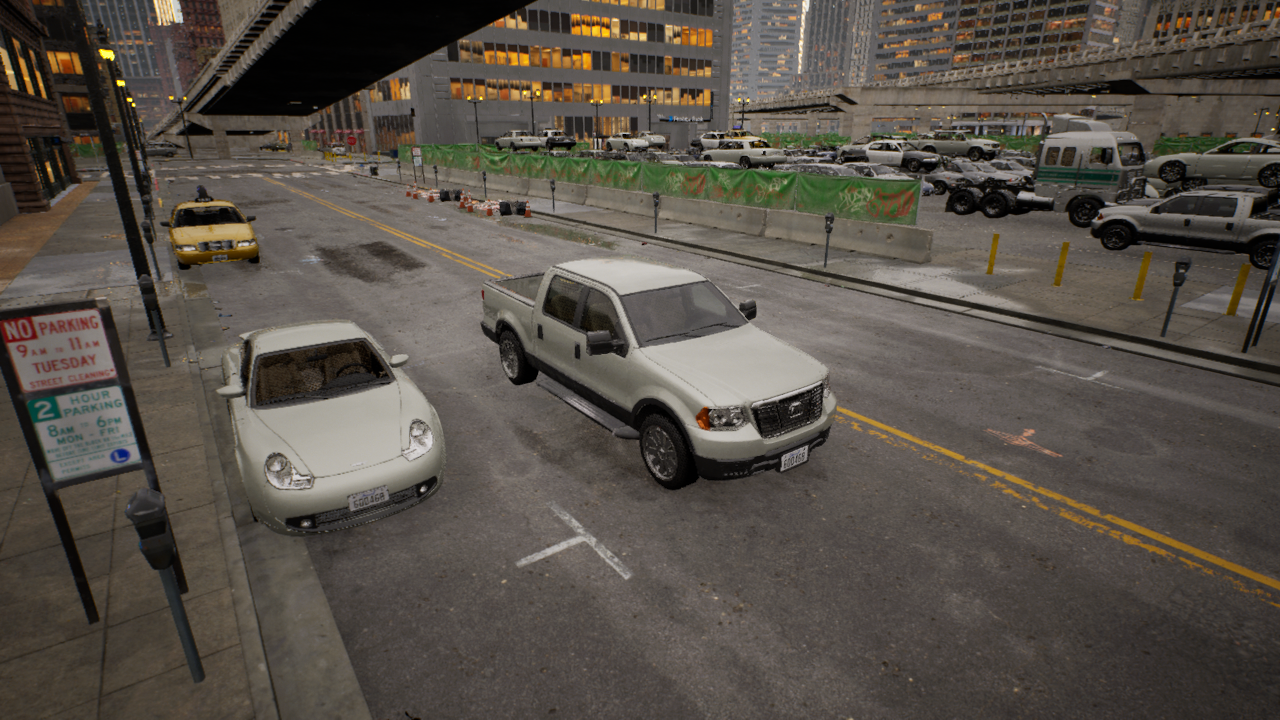
Venue: downtown
Lighting: golden hour
Vehicle rig: pickup